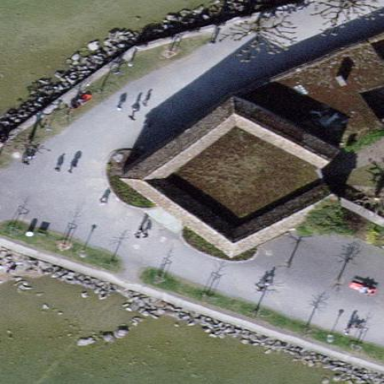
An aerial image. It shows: Temple building.